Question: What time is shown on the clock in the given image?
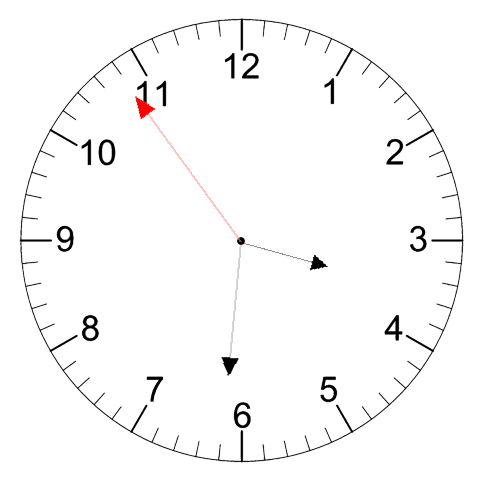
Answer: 03:30:54